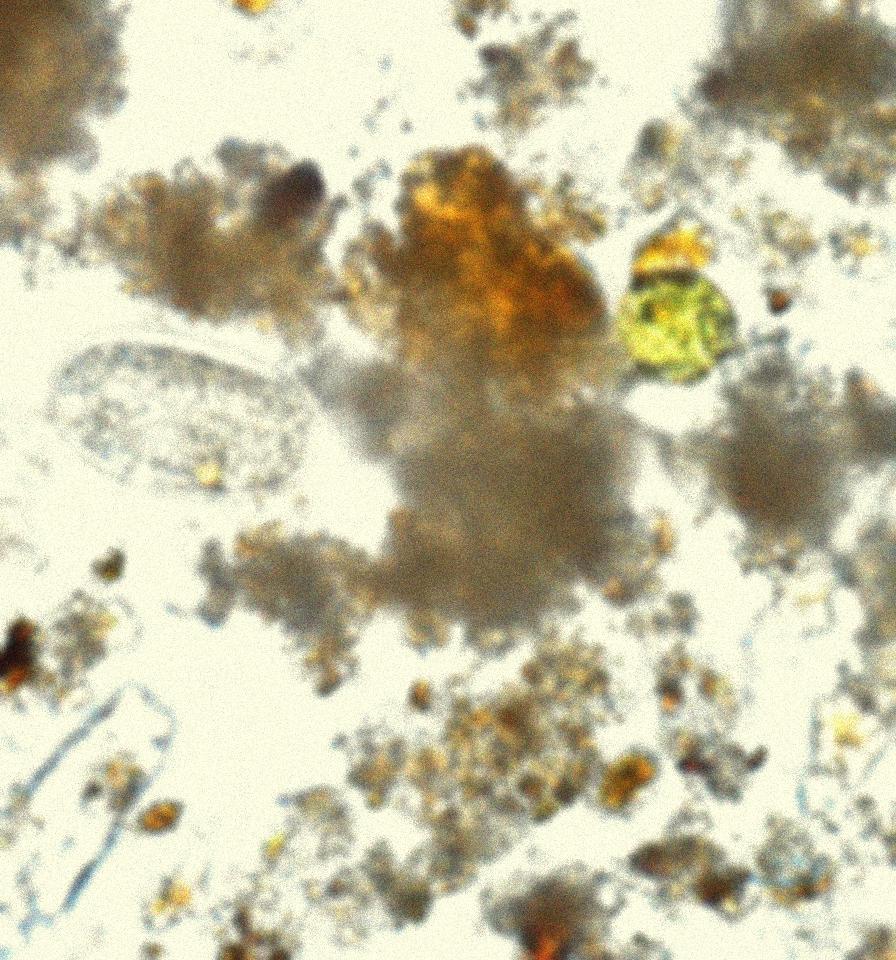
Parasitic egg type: Hookworm egg